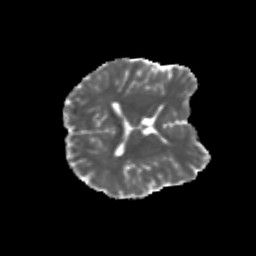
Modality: MD
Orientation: axial
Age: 19
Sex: male
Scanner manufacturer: siemens
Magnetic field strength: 3 T
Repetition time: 3.5 s
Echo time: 0.113 s